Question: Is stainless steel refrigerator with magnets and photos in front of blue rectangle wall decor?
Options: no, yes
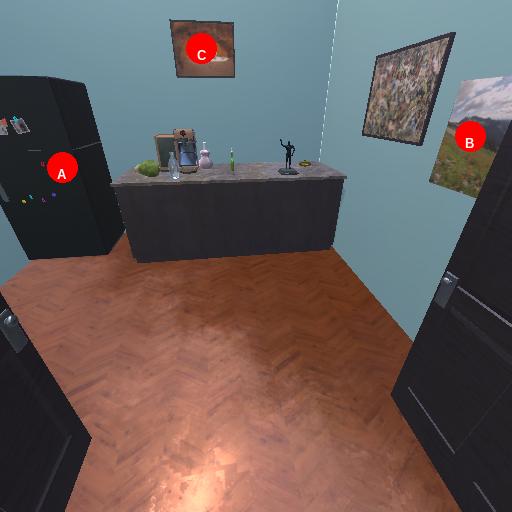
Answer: no